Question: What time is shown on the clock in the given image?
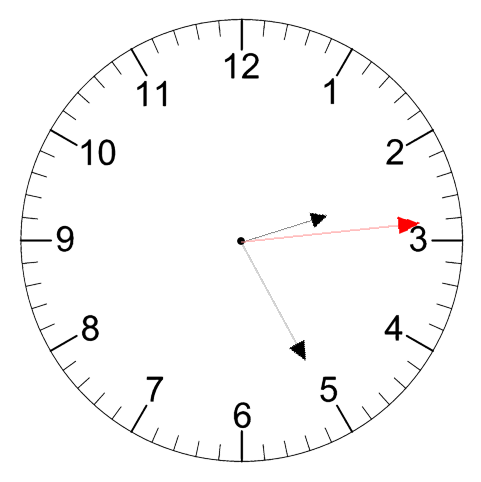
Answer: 02:25:14